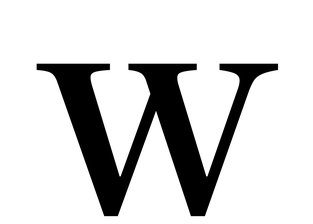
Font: LibreCaslonText_Regular